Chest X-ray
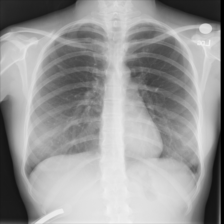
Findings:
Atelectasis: negative
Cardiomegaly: negative
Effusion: negative
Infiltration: negative
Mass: negative
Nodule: negative
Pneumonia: negative
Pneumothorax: negative
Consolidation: negative
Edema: negative
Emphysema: negative
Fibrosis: negative
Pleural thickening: negative
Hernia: negative